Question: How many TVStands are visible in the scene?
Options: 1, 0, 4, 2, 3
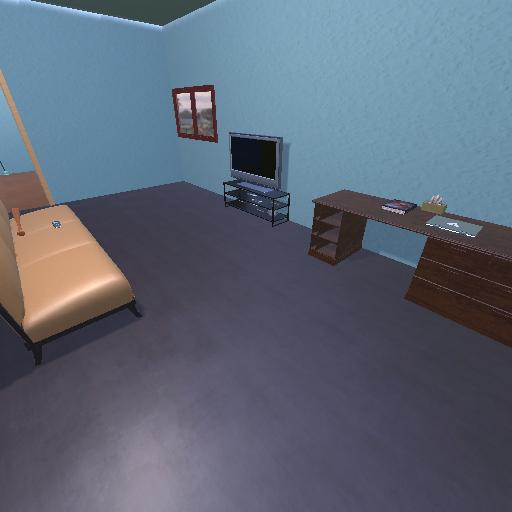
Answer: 1